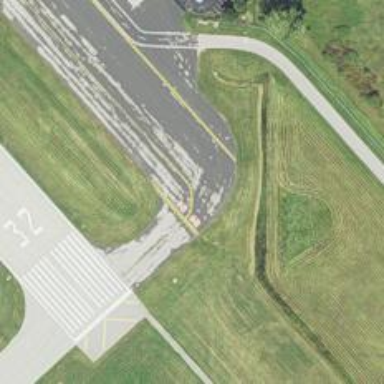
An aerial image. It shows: Image of taxiway at airport.